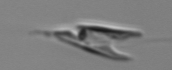
Label: Chrysochromulina_lanceolata